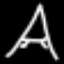
Label: The Eiffel Tower